Question: I am using the fontfile option to import a font in gnuplot. The font I selected is similar to a computer modern font, but I obtain a very different font.
Here is my code
'''
reset
set term postscript enhanced eps fontfile "/usr/share/texmf/fonts/type1/public/lm/lmr8.pfb" "lmr8"
set output "comparison_inside_fields.eps"
set key spacing 1.5
normTemp=2*pi*750*1E+12
set xlabel "{/lmr8=20 t} ({/lmr8=18 s})"
set ylabel "Re({/lmr8=18 E}_{/lmr8=12 1}) ({/lmr8=18 V/m})" font "lmr8,17"
set logscale y
set yrange [50:1000]
set size 0.65
set tics front
set autoscale xfixmax
plot "Analytic_EField_linear_PW1000.dat" u ($1/normTemp):($2) w l lw 3.0 lc rgb "red" title "E_{1} equa-diff", "EField_linear_PW1000.txt" u ($1):($2) w l lw 3.0 lc rgb "blue" title "E_{1} CST", "exponential_linear.dat" u ($1/normTemp):($2) w l lt 2 lw 1.0 lc rgb "black" notitle'
'''
and here is the image:

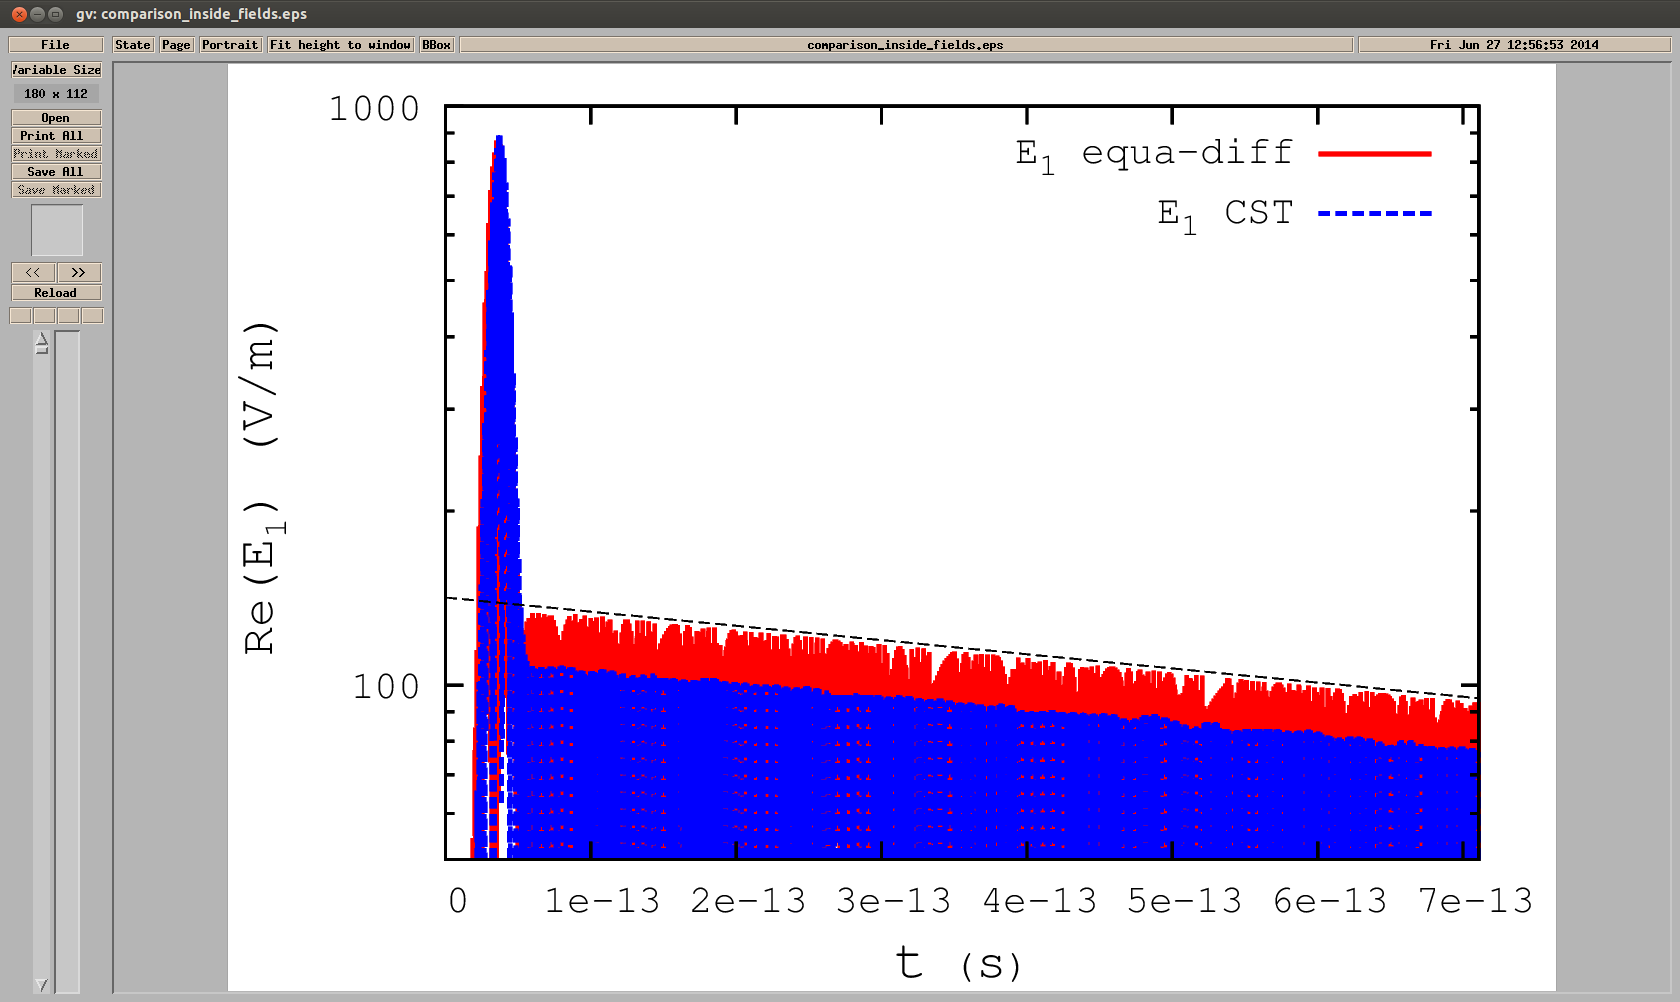
Answer: The font name is 'LMRoman8', and not 'lmr8'. Use e.g. 'kfontview' or 'head -1 .../lmr8.pfb' to see the font name.
So a rather minimal example taken from your script would be:
'''
reset
set term postscript enhanced eps fontfile "/usr/share/texmf/fonts/type1/public/lm/lmr8.pfb" "LMRoman8"
set output "comparison_inside_fields.eps"
set xlabel "{/LMRoman8=20 t} ({/LMRoman8=18 s})"
set ylabel "Re({/LMRoman8=18 E}_{/LMRoman8=12 1}) ({/LMRoman8=18 V/m})" font "LMRoman8,17"
plot x title "E_{1} equa-diff"
'''
Result with 4.6.5 is:

The result is ok, but I would recommend you to use the 'epslatex' terminal, which provides much nicer typesetting. Here an examplary document similar to yours:
'''
basename = 'epslatex-test'
set terminal epslatex standalone header '\usepackage{lmodern}'
set output basename.'.tex'
set xlabel '$t$ (s)'
set ylabel 'Re$(E_1)$ (V/m)' offset 1
plot x
set output
system(sprintf('latex %s.tex && dvips %s.dvi && ps2pdf %s.ps && pdfcrop --margins 1 %s.pdf %s.pdf',\
basename, basename, basename, basename, basename))
'''

Instead of using the 'header' option you can also write all the packages and settings you want for all image into a file 'gnuplot.cfg', which will be included automatically, if available.